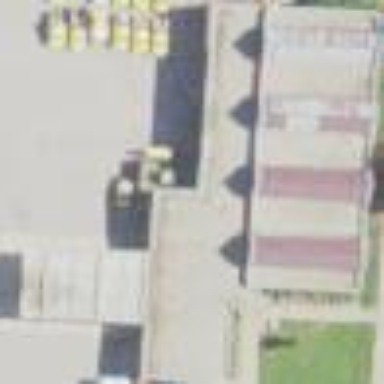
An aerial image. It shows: Commercial building.